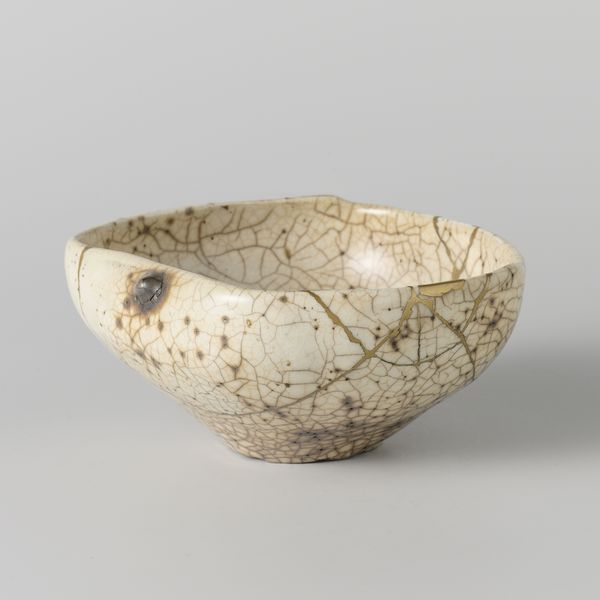
Titel: Theekom
Standort: Amsterdam
Institution: Rijksmuseum
Schlagwörter: weiß, braun, grau, hell, hintergrund, schwarz, alt, schale, schüssel, stein, gold, craquelee, rund, keramik, topf, risse, linien, foto, punkte, gefäß, flecken, braum, antik, struktur, objekt, glasur, netz, unförmig, scherben, geklebt, sprünge, brandloch, keramikbemalung